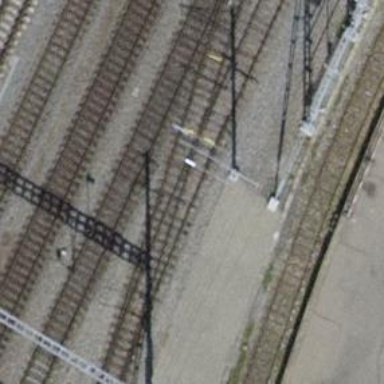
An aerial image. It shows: Single-track electrified railway yard with contact line electrification.